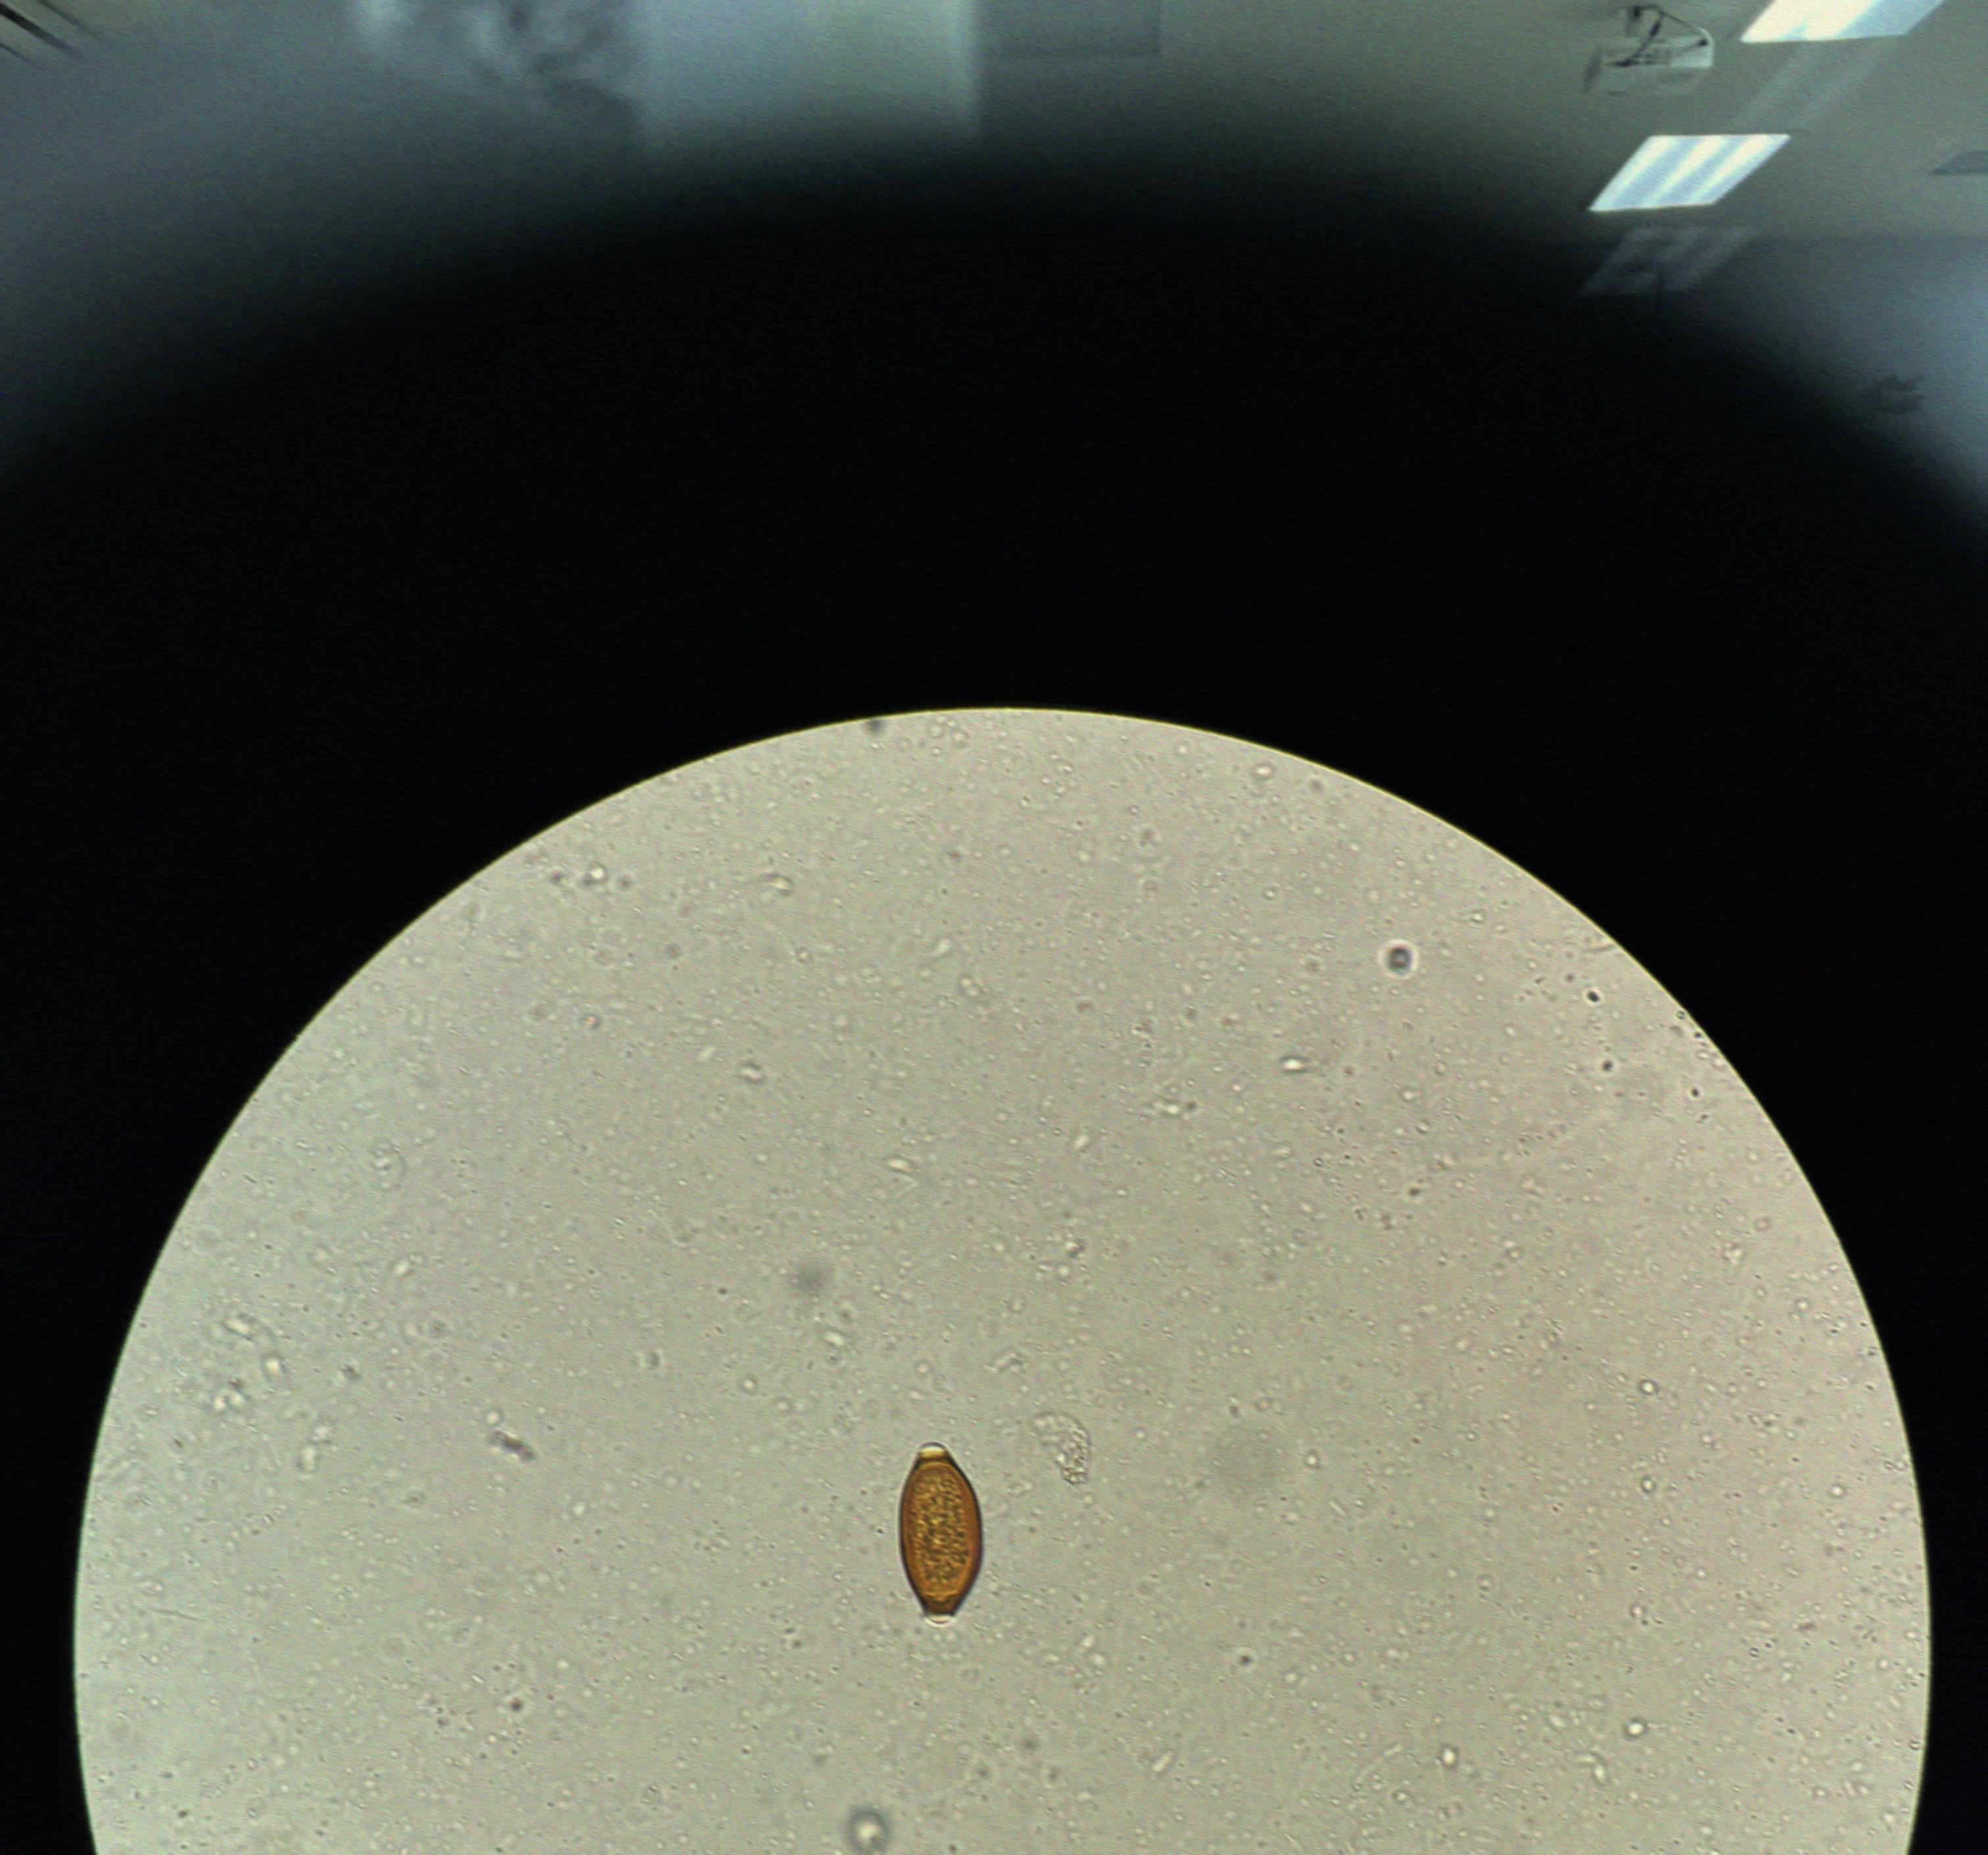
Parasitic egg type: Trichuris trichiura